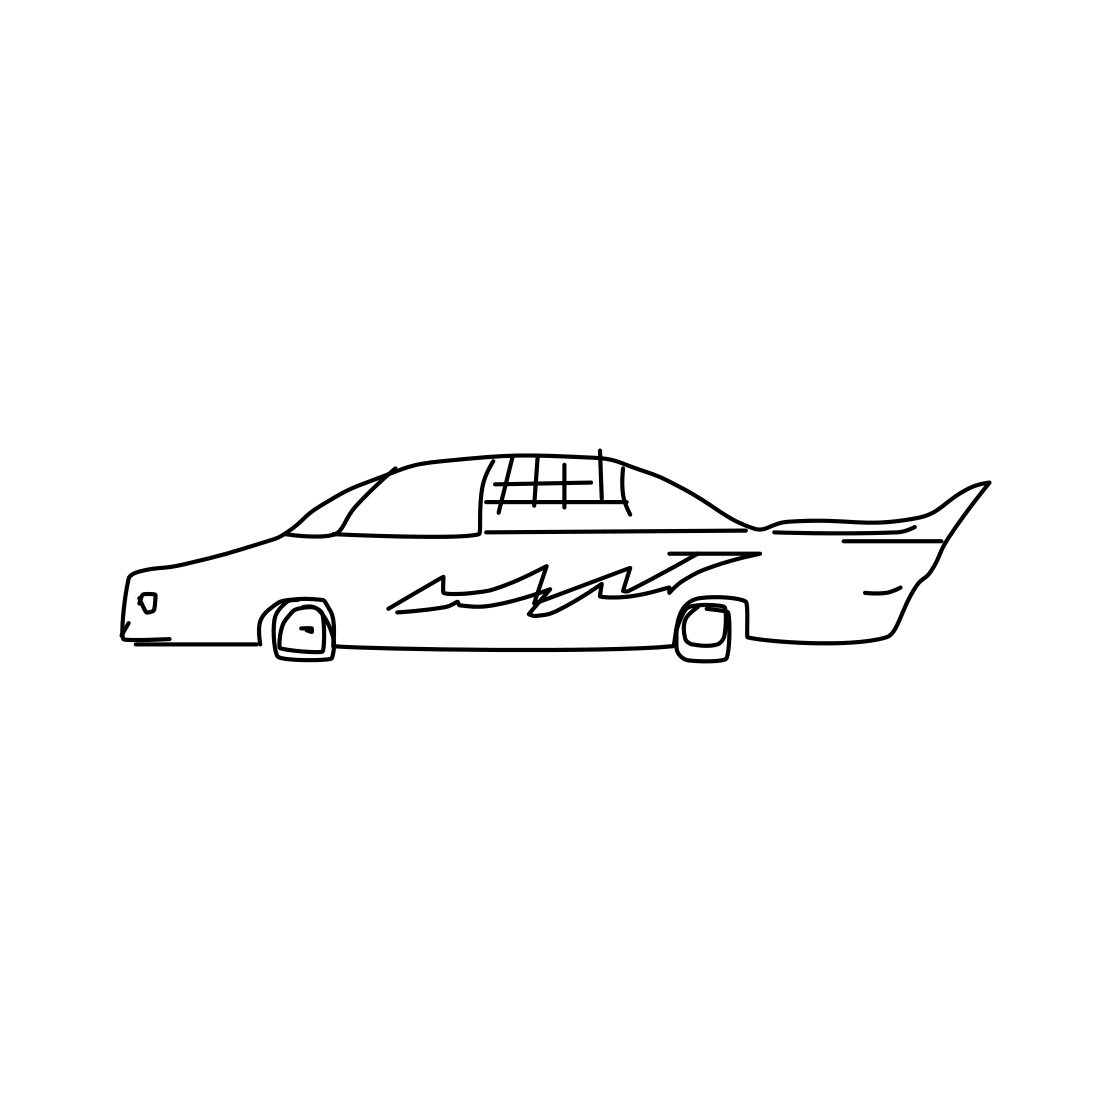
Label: race car